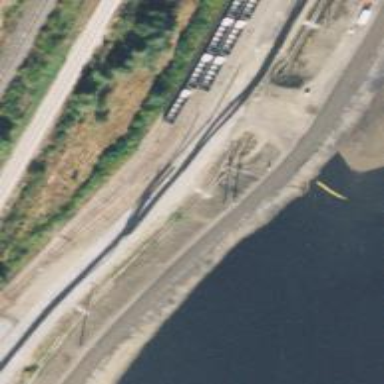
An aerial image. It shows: Rail spur service.